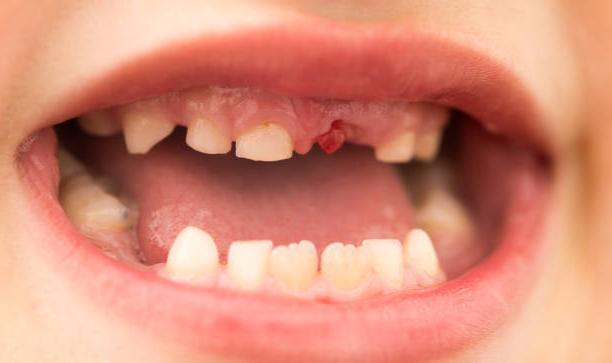
Condition: hypodontia